Question: I want to place a div below another, namely the text test should be place below the map. How can I achieve it? I want to put content below the map but it won't render in the right place. I want the div which contains the text text to render diretly below the map and prefeably take all the free space. How can that be done?

'''
<!DOCTYPE html>
<html>
<head>
<meta http-equiv="Content-Type" content="text/html; charset=UTF-8">
<meta charset="UTF-8">
<meta name="keywords"
content="Houses Apartments, Vacation homes, Offices, Land, Flatmates,Paying Guest, Other real estate, Cars, Motorcycles, Accessories parts, Trucks, Other vehicles, Home Garden, Clothing, For Kids (Toys Clothes), Jewelry Watches, Hobbies, Sports Bicycles, Movies, Books Magazines, Pets, Tickets, Art Collectibles, Music Instruments, Computers Accessories, TV, Audio, Video, Cameras, Cellphones gadgets, Video games consoles, Job offers, Resumes, Services, Classes, Professional,Office equipment, Other, ">
<meta name="description"
content="Find jobs, cars, houses, mobile phones and properties for sale in your region conveniently. Find the best deal among {{count}} free ads online!">
<title>Free classifieds in India - Koolbusiness.com</title>
<link href="/static/css/koolindex_in.css?0.238133053892" rel="stylesheet" type="text/css">
<script type="text/javascript" src="/static/js/jquery-1.10.2.min.js?0.238133053892"></script>
</head>
<body>
<style xmlns="http://www.w3.org/2000/svg">
#visualization path:hover { fill: #fcafff;stroke:'#FFFFFF';strokeWidth:155; }
#visualization rect:hover {fill:transparent;stroke:'#FFFFFF';strokeWidth:155;}
</style>
<script type='text/javascript' src='http://www.google.com/jsapi'></script>
<script type='text/javascript'>
function drawMap() {
/*
var data = google.visualization.arrayToDataTable([
['Country', 'Projects'],
['Russia', 3],
['France', 2],
['Spain', 4]
]);*/
var data2 = google.visualization.arrayToDataTable([
['Country', 'Popularity'],
['Goa', 200],
['Gujarat', 300],['Andhra Pradesh', 200],
['Arunachal Pradesh', 300],['Assam', 200],
['Bihar', 300],['Chhattisgarh', 200],
['Gujarat', 300],['Goa', 200],
['Haryana', 300],['Himachal Pradesh', 200],
['Jammu and Kashmir', 300],['Jharkhand', 200],
['Karnataka', 300],['Kerala', 200],
['Madhya Pradesh', 300],['Maharashtra', 200],['Manipur', 300],['Meghalaya', 200],['Mizoram', 300],['Nagaland', 200],
['Orissa', 300],['Punjab', 200],
['Rajasthan', 300],
['Sikkim', 200],
['Tamil Nadu', 300],
['Tripura', 200],
['Uttaranchal', 300],['Uttar Pradesh', 200],
['West Bengal', 300],
['Delhi', 200],
['Lakshadweep', 300],
['Daman and Diu', 200],
['Dadra and Nagar Haveli', 300],['Chandigarh', 200],
['Pondicherry', 300],
['Andaman and Nicobar Islands', 200]
]);
var data = google.visualization.arrayToDataTable([
['Province'],
['Goa'],
['Gujarat'],
['Andhra Pradesh'],
['Arunachal Pradesh'],
['Assam'],
['Bihar'],
['Chhattisgarh'],
['Goa'],
['Gujarat'],
['Haryana'],
['Himachal Pradesh'],
['Jammu and Kashmir'],
['Jharkhand'],
['Karnataka'],
['Kerala'],
['Madhya Pradesh'],
['Maharashtra'],
['Manipur'],
['Meghalaya'],
['Mizoram'],
['Nagaland'],
['Orissa'],
['Punjab'],
['Rajasthan'],
['Sikkim'],
['Tamil Nadu'],
['Tripura'],
['Uttaranchal'],
['Uttar Pradesh'],
['West Bengal'],
['Delhi'],
['Lakshadweep'],
['Daman and Diu'],
['Dadra and Nagar Haveli'],
['Chandigarh'],
['Pondicherry'],
['Andaman and Nicobar Islands']
]);
var options = {
region:'IN',
/*colorAxis: {colors: ['#00853f', 'black', '#e31b23']},*/
//colorAxis: {minValue: 0, maxValue: 0, colors: []},
backgroundColor: '#81d4fa',
datalessRegionColor: '#ffc801',
width:450,
height:278,
resolution: 'provinces',
};
//options['colorAxis'] = { minValue : 0, maxValue : 1, colors : ['#FF0000','#0000FF']};
options['colors'] = ['#ffc801', '#ffc801', '#ffc801', '#ffc801', '#ffc801', '#ffc801', '#ffc801', '#ffc801', '#ffc801', '#ffc801'];
options['legend'] = 'none';
/*
var options = { dataMode: 'regions',
backgroundColor: {fill:'#FFFFFF',stroke:'#FFFFFF' ,strokeWidth:25 },
colorAxis: {minValue: 0, maxValue: 0, colors: []},
legend: 'none',
datalessRegionColor: '#ffc801',
displayMode: 'regions',
enableRegionInteractivity: 'true',
resolution: 'provinces',
sizeAxis: {minValue: 1, maxValue:1,minSize:10, maxSize: 10},
region:'IN',
keepAspectRatio: true,
width:450,
height:300,
tooltip: {textStyle: {color: '#444444'}, trigger:'focus', isHtml: false}
};*/
var container = document.getElementById('mapcontainer');
var chart = new google.visualization.GeoChart(container);
function myClickHandler(){
var selection = chart.getSelection();
var message = '';
for (var i = 0; i < selection.length; i++) {
var item = selection[i];
// if (item.row != null && item.column != null) {
message += '{row:' + item.row + ',column:' + item.column + '}';
//} else
if (item.row != null) {
message += '{row:' + item.row + '}';
//} else if (item.column != null) {
// message += '{column:' + item.column + '}';
}
}
if (message == '') {
message = 'nothing';
}
alert('You selected ' + message);
if (item.row==8) {
window.location = "/gujarat/";
}if (item.row==9) {
window.location = "/haryana/";
}
if (item.row==15) {
window.location = "/madhya_pradesh/";
}
if (item.row==16) {
window.location = "/maharashtra/";
}
if (item.row==22) {
window.location = "/punjab/";
}
if (item.row==23) {
window.location = "/rajasthan/";
}
if (item.row==28) {
window.location = "/uttar_pradesh/";
}
}
google.visualization.events.addListener(chart, 'select', myClickHandler);
chart.draw(data, options);
}
google.load('visualization', '1', {packages: ['geochart'], callback: drawMap});
/*
google.load('visualization', '1', {'packages': ['geochart']});
google.setOnLoadCallback(drawVisualization);
function drawVisualization() {var data = new google.visualization.DataTable();
data.addColumn('string', 'Country');
data.addColumn('number', 'Value');
data.addColumn({type:'string', role:'tooltip'});var ivalue = new Array();
var options = {
backgroundColor: {fill:'#FFFFFF',stroke:'#FFFFFF' ,strokeWidth:25 },
colorAxis: {minValue: 0, maxValue: 0, colors: []},
legend: 'none',
datalessRegionColor: '#ffc801',
displayMode: 'regions',
enableRegionInteractivity: 'true',
resolution: 'provinces',
sizeAxis: {minValue: 1, maxValue:1,minSize:10, maxSize: 10},
region:'IN',
keepAspectRatio: true,
width:450,
height:300,
tooltip: {textStyle: {color: '#444444'}, trigger:'focus', isHtml: false}
};
var chart = new google.visualization.GeoChart(document.getElementById('visualization'));
google.visualization.events.addListener(chart, 'select', function() {
var selection = chart.getSelection();
if (selection.length == 1) {
var selectedRow = selection[0].row;
var selectedRegion = data.getValue(selectedRow, 0);
if(ivalue[selectedRegion] != '') { document.location = ivalue[selectedRegion]; }
}
});
chart.draw(data, options);
}*/
</script>
<div id="wrapper">
<!--[if lt IE 7]>
<div class="alert-outer alert-error">
<a href="#" class="alert-closer" title="close this alert" onclick="removeIeNotification(this); return false;">x</a>
<div class="alert-inner">
<span><strong>You are using an outdated version of Internet Explorer.</strong> For a faster, safer browsing experience, upgrade today!</span>
</div>
</div>
<![endif]-->
<div class="main">
<div class="column_left">
<div class="box">
<ul>
<li>KoolBusiness is easy, free, and kool.</li>
<li>Buy and sell <a href="/india/cars-for_sale">cars</a>, check our <a href="/india/real_estate">real
estate</a>
section, find <a href="/india/jobs">jobs</a>, and much more.
</li>
<li>Check our <strong><a href="/india">0 ads online</a></strong> and find what you are looking for
in
your region or in all India.
</li>
</ul>
</div>
<div id="regions">
<div class="region_links_one">
<ul class="regions_one">
<li><a id="region_8" class="region" href="http://www.koolbusiness.com/andhra_pradesh/">Andhra
Pradesh</a></li>
<li><a id="region_9" class="region" href="http://www.koolbusiness.com/arunachal_pradesh/">Arunachal
Pradesh</a></li>
<li><a id="region_10" class="region"
href="http://www.koolbusiness.com/assam/">Assam</a>
</li>
<li><a id="region_11" class="region"
href="http://www.koolbusiness.com/bihar/">Bihar</a>
</li>
<li><a id="region_12" class="region"
href="http://www.koolbusiness.com/chhattisgarh/">Chhattisgarh</a></li>
<li><a id="region_13" class="region"
href="http://www.koolbusiness.com/goa/">Goa</a></li>
<li><a id="region_14" class="region" href="http://www.koolbusiness.com/gujarat/">Gujarat</a>
</li>
<li><a id="region_15" class="region" href="http://www.koolbusiness.com/haryana/">Haryana</a>
</li>
<li><a id="region_16" class="region" href="http://www.koolbusiness.com/himachal_pradesh/">Himachal
Pradesh</a></li>
<li><a id="region_17" class="region" href="http://www.koolbusiness.com/jammu_kashmir/">Jammu
&amp;
Kashmir</a></li>
<li><a id="region_18" class="region" href="http://www.koolbusiness.com/jharkhand/">Jharkhand</a>
</li>
<li><a id="region_19" class="region" href="http://www.koolbusiness.com/karnataka/">Karnataka</a>
</li>
<li><a id="region_20" class="region" href="http://www.koolbusiness.com/kerala/">Kerala</a>
</li>
<li><a id="region_21" class="region" href="http://www.koolbusiness.com/madhya_pradesh/">Madhya
Pradesh</a></li>
</ul>
<ul class="regions_two">
<li><a id="region_22" class="region"
href="http://www.koolbusiness.com/maharashtra/">Maharashtra</a></li>
<li><a id="region_23" class="region" href="http://www.koolbusiness.com/manipur/">Manipur</a>
</li>
<li><a id="region_24" class="region" href="http://www.koolbusiness.com/meghalaya/">Meghalaya</a>
</li>
<li><a id="region_25" class="region" href="http://www.koolbusiness.com/mizoram/">Mizoram</a>
</li>
<li><a id="region_26" class="region" href="http://www.koolbusiness.com/nagaland/">Nagaland</a>
</li>
<li><a id="region_27" class="region" href="http://www.koolbusiness.com/orissa/">Orissa</a>
</li>
<li><a id="region_28" class="region" href="http://www.koolbusiness.com/punjab/">Punjab</a>
</li>
<li><a id="region_29" class="region" href="http://www.koolbusiness.com/rajasthan/">Rajasthan</a>
</li>
<li><a id="region_30" class="region" href="http://www.koolbusiness.com/sikkim/">Sikkim</a>
</li>
<li><a id="region_31" class="region" href="http://www.koolbusiness.com/tamil_nadu/">Tamil
Nadu</a></li>
<li><a id="region_32" class="region" href="http://www.koolbusiness.com/tripura/">Tripura</a>
</li>
<li><a id="region_34" class="region"
href="http://www.koolbusiness.com/uttaranchal/">Uttaranchal</a></li>
<li><a id="region_33" class="region" href="http://www.koolbusiness.com/uttar_pradesh/">Uttar
Pradesh</a></li>
<li><a id="region_35" class="region" href="http://www.koolbusiness.com/west_bengal/">West
Bengal</a></li>
</ul>
</div>
<div class="region_links_two">
<!-- ads here -->
<h2>Union territories</h2>
<ul class="regions_one">
<li><a class="region" href="http://www.koolbusiness.com/delhi/">Delhi</a></li>
<li><a class="region" href="http://www.koolbusiness.com/lakshadweep/">Lakshadweep</a></li>
<li><a class="region" href="http://www.koolbusiness.com/daman_diu/">Daman &amp; Diu</a>
</li>
<li><a class="region" href="http://www.koolbusiness.com/dadra_nagar_haveli/">Dadra &amp; Nagar
Haveli</a>
</li>
</ul>
<ul class="regions_two">
<li><a class="region" href="http://www.koolbusiness.com/chandigarh/">Chandigarh</a></li>
<li><a class="region" href="http://www.koolbusiness.com/pondicherry/">Pondicherry</a></li>
<li><a class="region" href="http://www.koolbusiness.com/andaman_nicobar_islands/">Andaman &amp;
Nicobar
Islands</a></li>
</ul>
</div>
</div>
</div>
<div id="my_wrapper">
<div id="mapcontainer">
<div id='visualization'></div>
</div>
<div>
test
</div>
</div>
<footer class="nohistory columns">
<p class="first">A good deal is just around the corner!</p>
<p>KoolBusiness is the right choice for safe buying and selling in India: a free classifieds website where you
can buy and sell almost everything.</p>
<p><a href="/ai">Post an ad for free</a> or browse through our categories. You will find thousands of free
classifieds for cars, houses, mobile phones and gadgets, computers, pets and dozens of items and services in
your state or union territory.</p>
<p>
<strong>KoolBusiness does not charge any fee and does not require registration.</strong> Every
ad is checked so we can give you the highest quality possible for the ads on our site. That's why
KoolBusiness is the most convenient, easiest to use and most complete free ads site in India.</p>
<div id="world_sites">
</div>
</footer>
</div>
</body>
</html>
'''
The CSS is available <URL>.
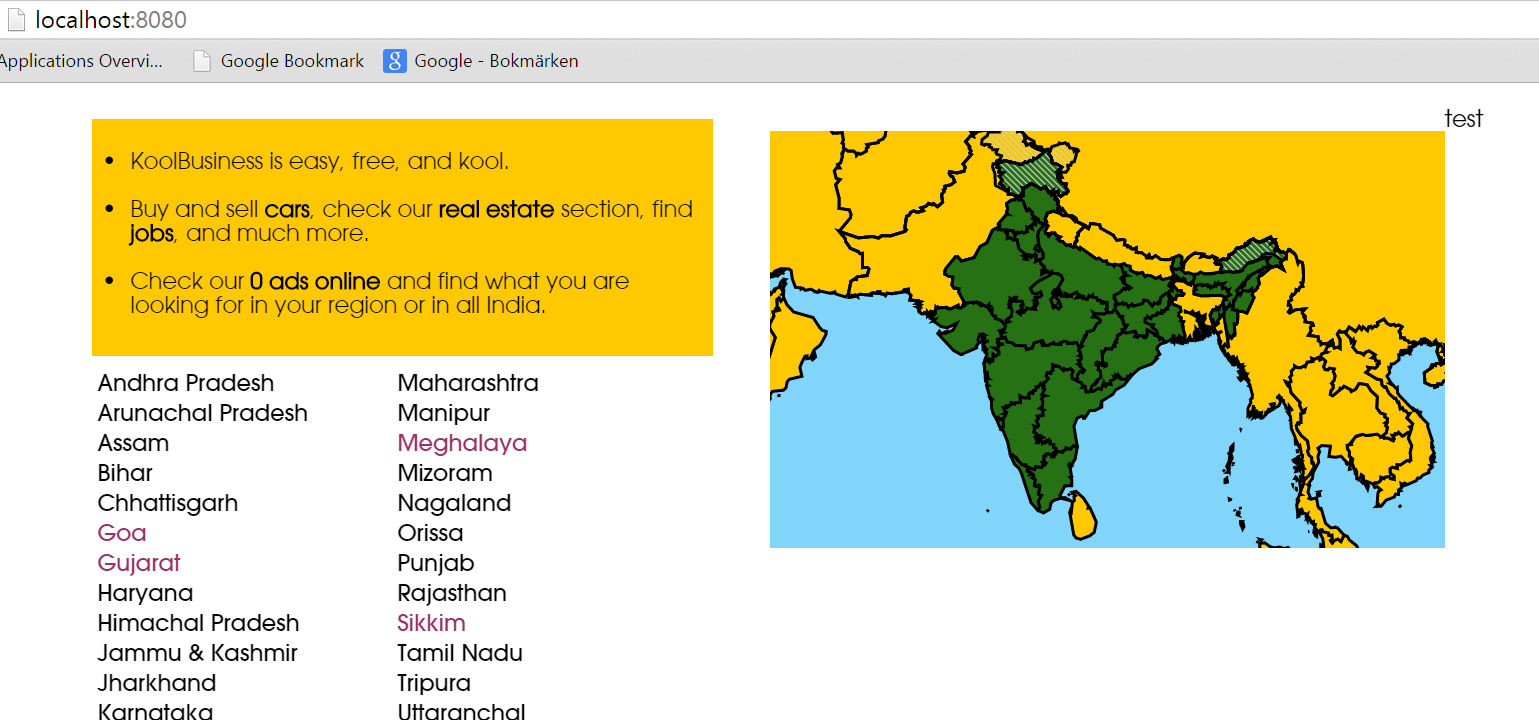
Answer: You are probably missing something--'clear:both' works just fine.
The '<div>' with "test" in it has no clearing applied, as far as I can see. I loaded your HTML into a new web page, changed the link to the CSS file, and could see the basic layout you have above.
Then I used Chrome's "Inspect Element" feature to review that element. No clearing was applied; when I added 'clear:both' using Developer Tools, it popped below, as you asked.
:D
Edit: attached screenshot